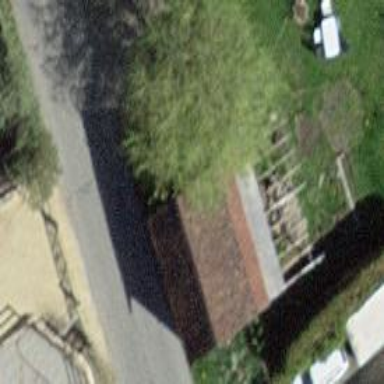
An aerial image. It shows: Rural barn.